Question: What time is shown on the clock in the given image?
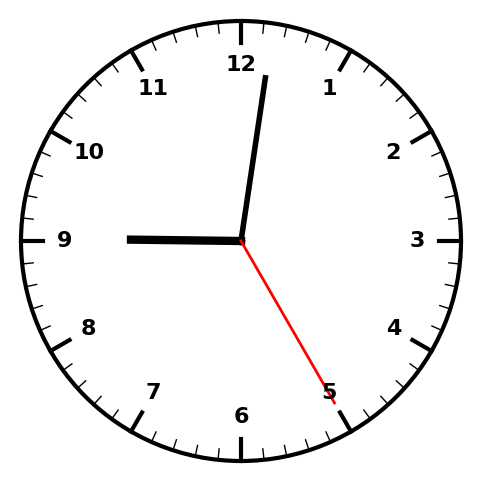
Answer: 09:01:25